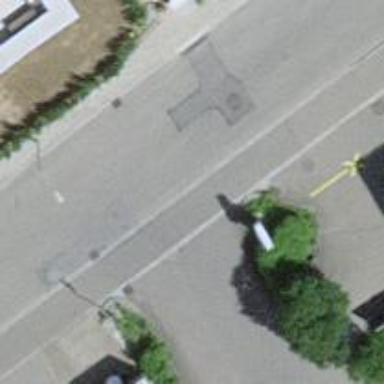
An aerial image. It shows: Residential road with separate asphalt sidewalk.